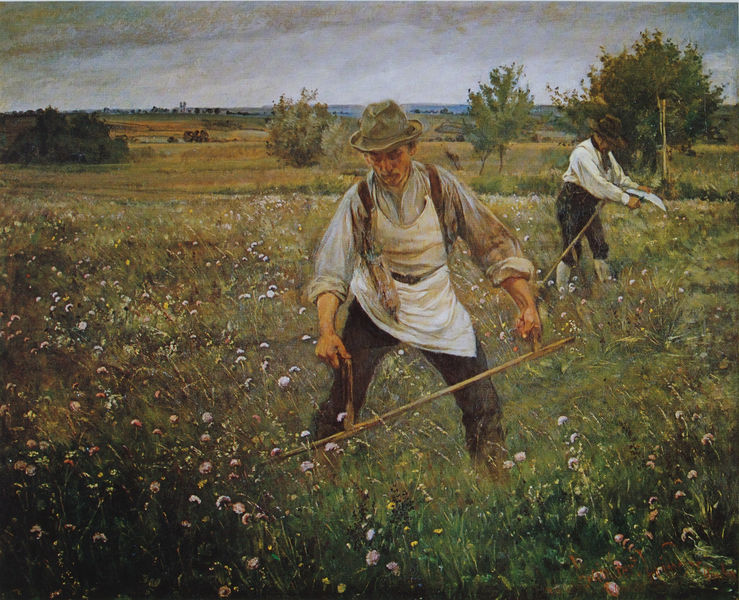
Titel: Die Mäher
Künstler: Lambert Linder
Standort: Stuttgart
Institution: Staatsgalerie
Schlagwörter: baum, blau, himmel, mann, weiß, wolken, bäume, gelb, grün, landschaft, ocker, blumen, braun, grau, hintergrund, hut, hüte, männer, stroh, szene, blüten, gras, gürtel, haus, rasen, rot, wiese, beige, hemd, hose, falten, ärmel, ebene, feld, felder, gräser, natur, weide, weite, land, futter, schleifen, arbeit, bauern, schürze, sommer, hosen, arbeiten, ernte, feldarbeit, hemden, heu, schürzen, lila, herbst, arbeiter, portrait, blumenwiese, bauer, pfosten, griff, strümpfe, sichel, leder, spätsommer, lederhose, träger, nature, paysage, klee, sense, paysan, feldblumen, campagne, champ, schleifstein, agriculteur, fauchage, faucheur, faux, foin, kumpf, maht, mähen, réalisme, schnitter, schärfen, sensen, sozialistisch, terre, travail